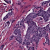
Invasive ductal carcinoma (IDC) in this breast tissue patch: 1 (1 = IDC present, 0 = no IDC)